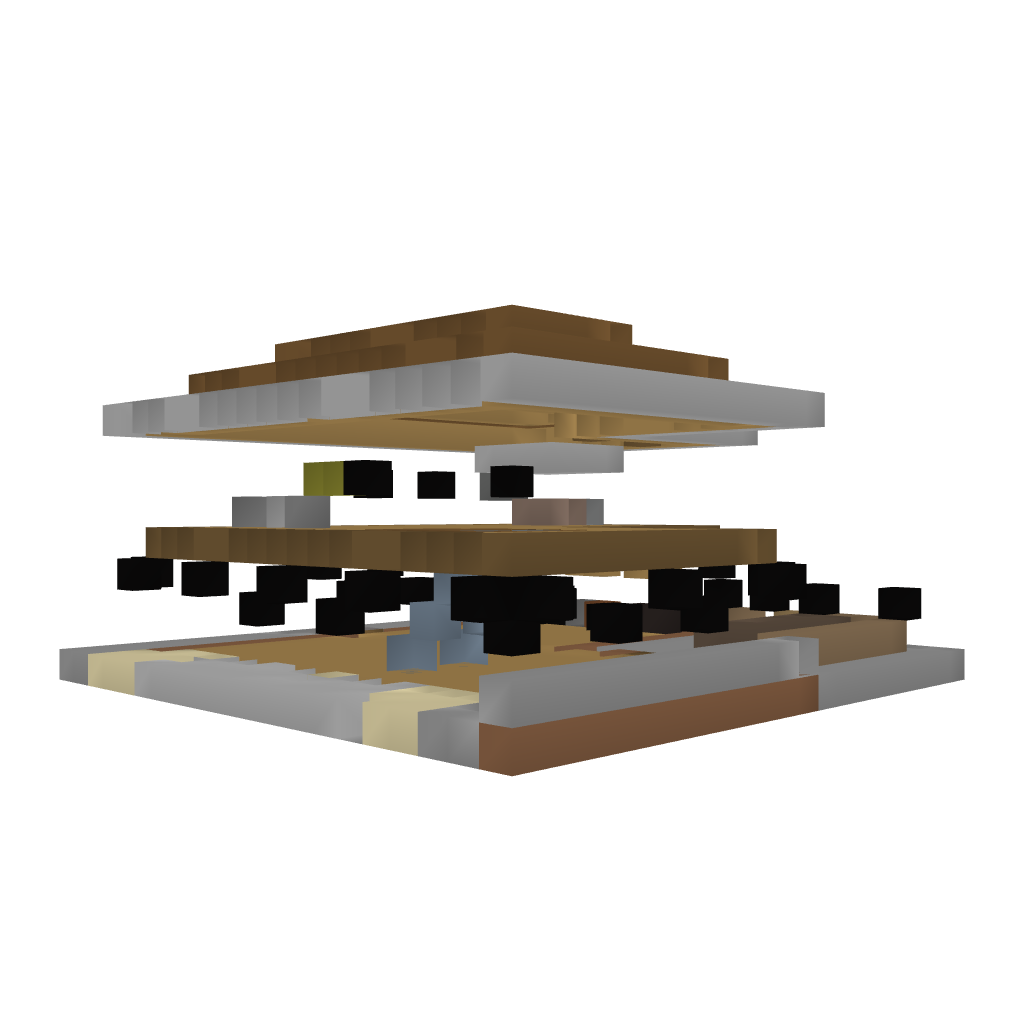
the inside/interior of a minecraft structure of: Dark wood house